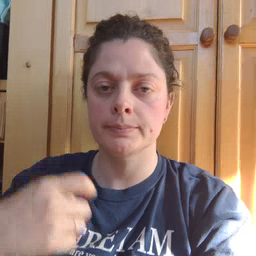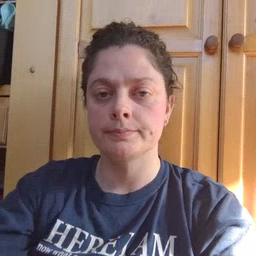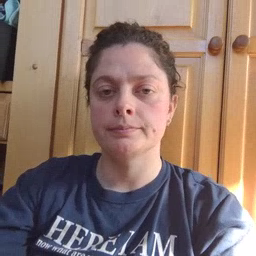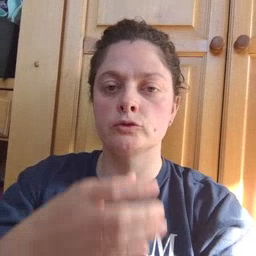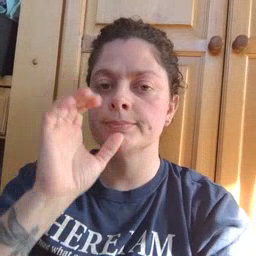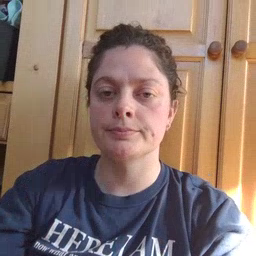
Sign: drink